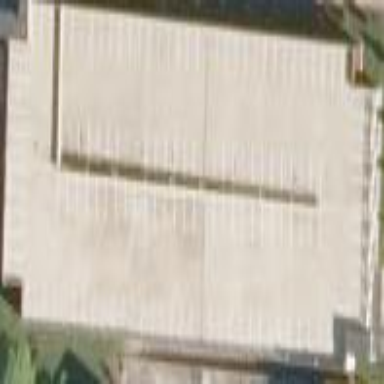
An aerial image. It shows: Multi-storey garage used for parking.